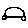
Label: car